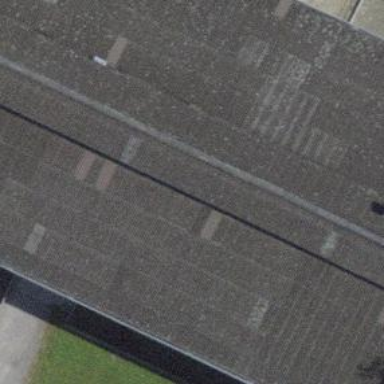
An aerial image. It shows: Industrial building.